A scalogram of one vibration snapshot from a rotating bearing is shown, computed with a continuous wavelet transform. Based on the visible evidence, which condition applies: normal, inner_race, outer_race, ball?
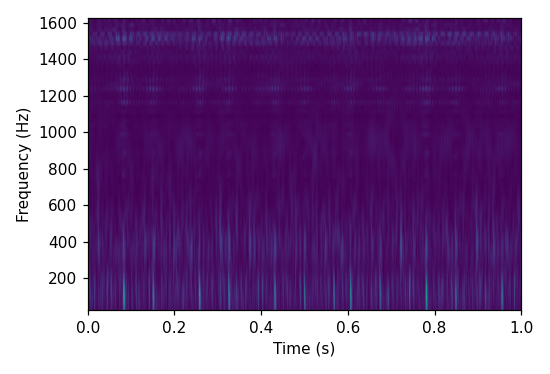
Answer: outer_race